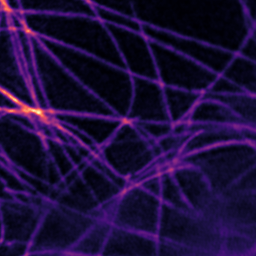
Label: Super-resolution Microtubules image